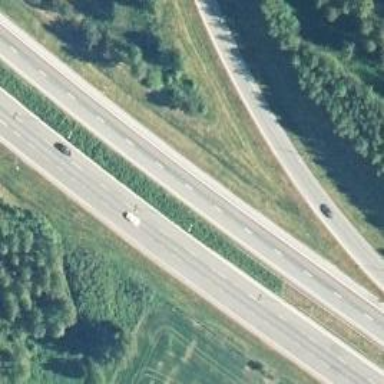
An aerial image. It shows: Asphalt motorway.